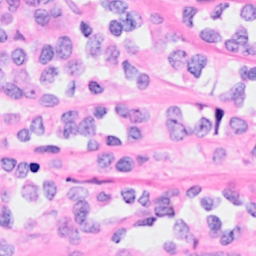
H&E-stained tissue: Breast